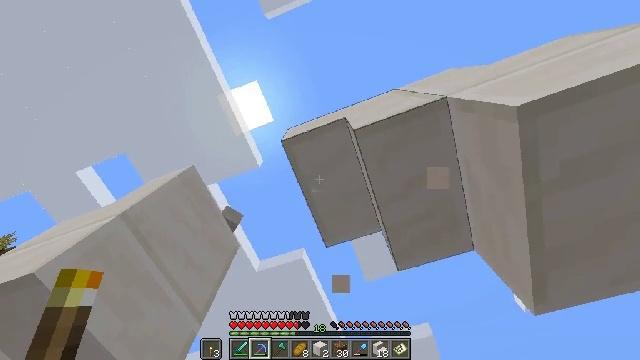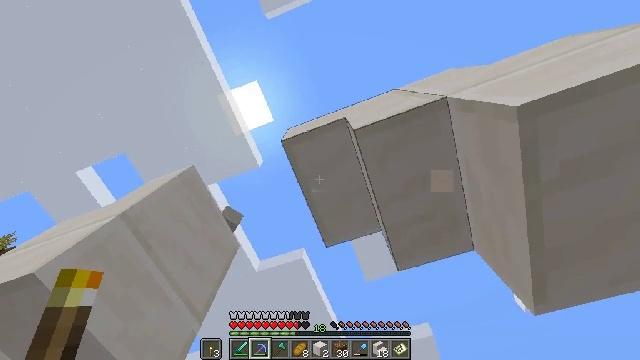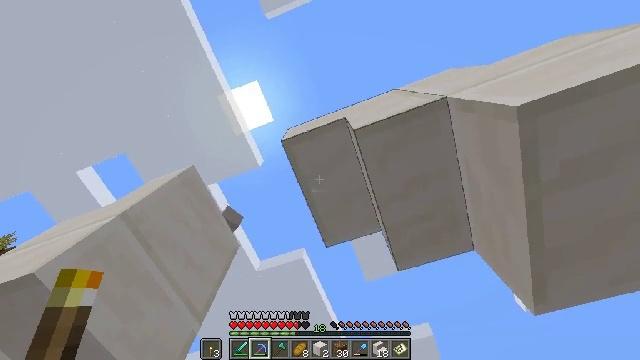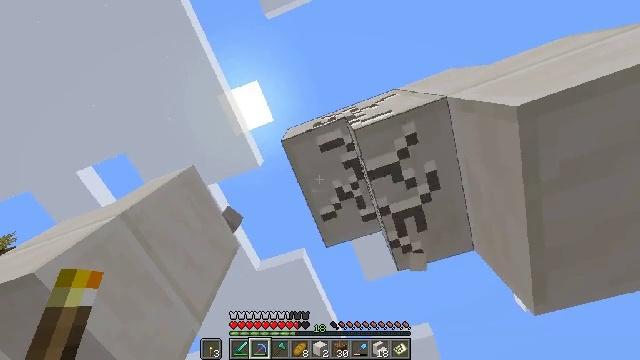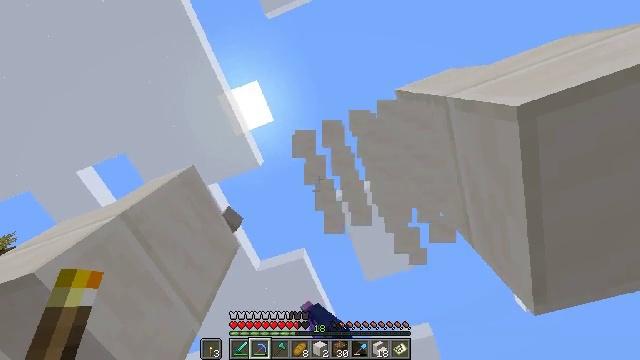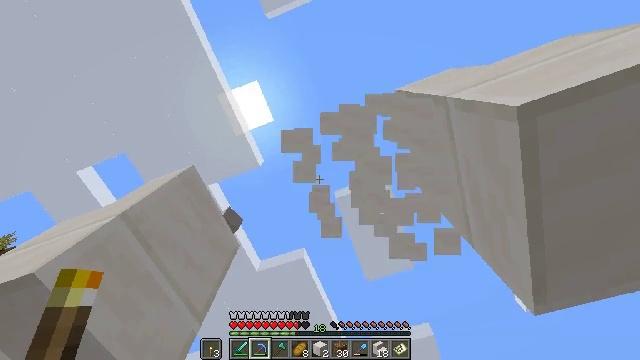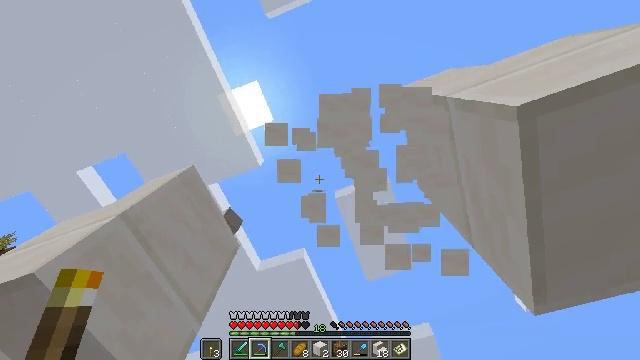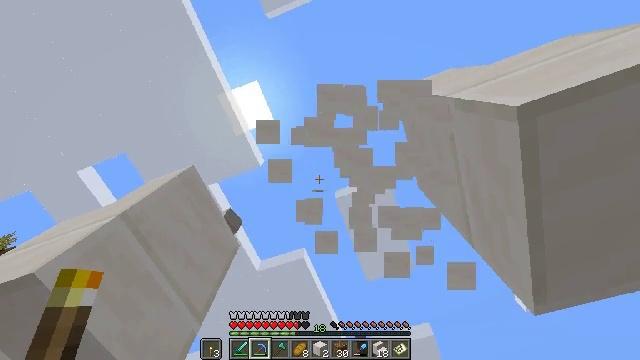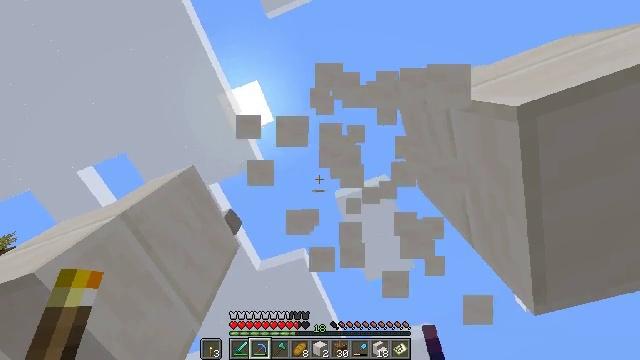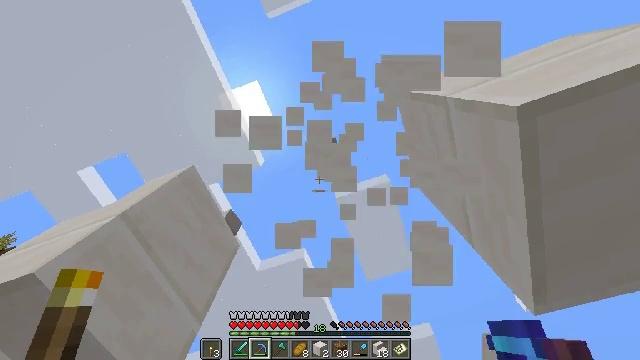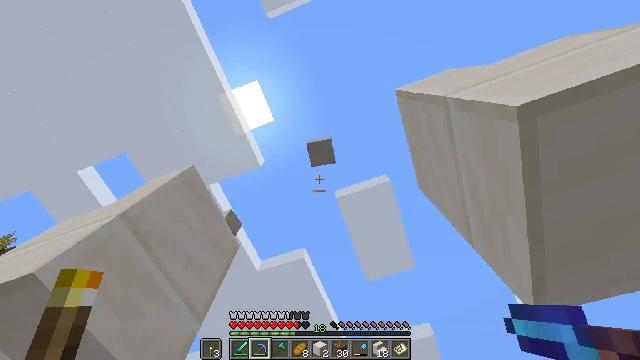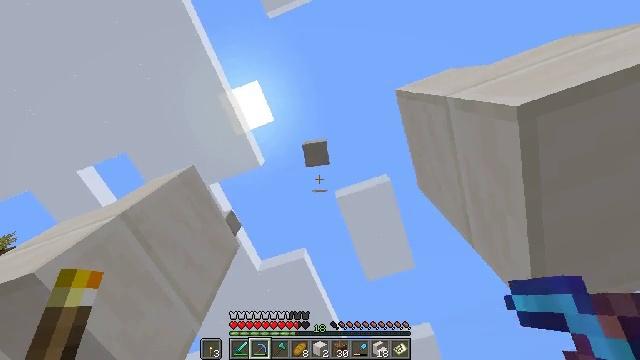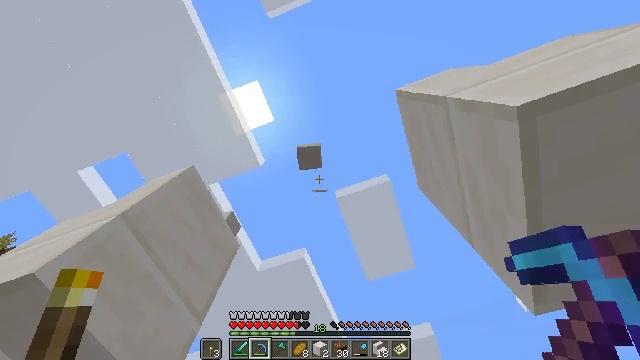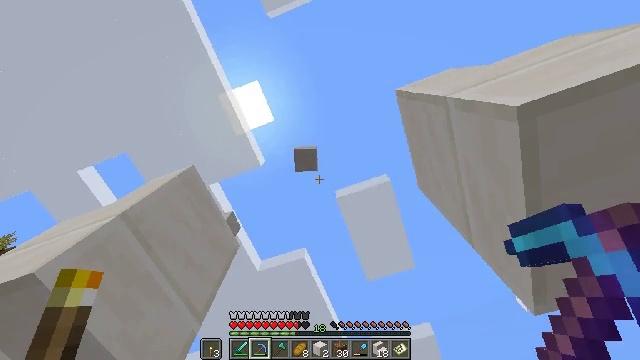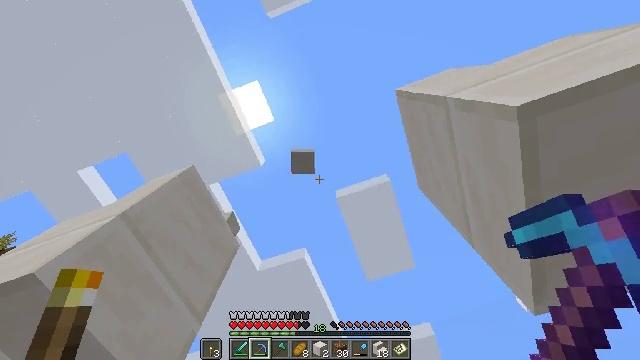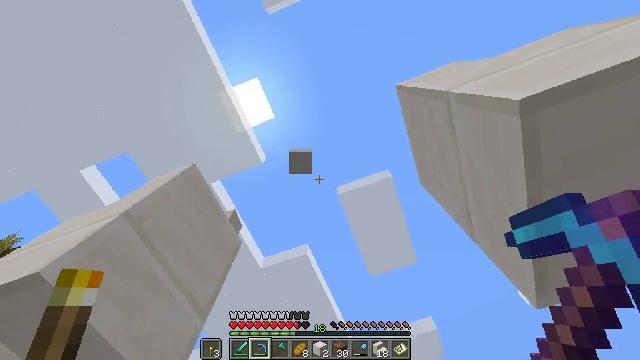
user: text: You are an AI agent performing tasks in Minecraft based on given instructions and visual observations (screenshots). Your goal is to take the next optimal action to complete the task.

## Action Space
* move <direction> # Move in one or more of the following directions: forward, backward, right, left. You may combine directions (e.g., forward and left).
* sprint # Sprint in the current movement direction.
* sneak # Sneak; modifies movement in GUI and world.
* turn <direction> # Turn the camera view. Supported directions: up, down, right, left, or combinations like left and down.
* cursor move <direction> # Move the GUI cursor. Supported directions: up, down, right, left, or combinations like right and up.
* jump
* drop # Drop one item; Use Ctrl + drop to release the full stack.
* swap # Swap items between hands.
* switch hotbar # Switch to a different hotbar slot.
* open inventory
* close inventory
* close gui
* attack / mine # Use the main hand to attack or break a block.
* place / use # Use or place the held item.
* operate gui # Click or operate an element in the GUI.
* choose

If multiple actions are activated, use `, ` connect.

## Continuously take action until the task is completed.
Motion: motion action
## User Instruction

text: Break the quartz stairs block.
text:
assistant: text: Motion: no_op
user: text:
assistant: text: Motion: no_op
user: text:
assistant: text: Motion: attack / mine
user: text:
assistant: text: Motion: attack / mine
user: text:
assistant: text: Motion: attack / mine
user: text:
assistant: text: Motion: attack / mine
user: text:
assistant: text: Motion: attack / mine
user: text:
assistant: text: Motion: attack / mine
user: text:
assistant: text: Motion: attack / mine
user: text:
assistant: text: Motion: attack / mine
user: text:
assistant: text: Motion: no_op
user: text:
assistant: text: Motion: no_op
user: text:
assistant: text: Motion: no_op
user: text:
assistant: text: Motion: no_op
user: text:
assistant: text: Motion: no_op
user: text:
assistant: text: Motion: turn left and down
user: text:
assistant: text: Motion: turn left and down
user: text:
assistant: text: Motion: turn left and down
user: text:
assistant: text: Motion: no_op
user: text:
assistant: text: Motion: no_op
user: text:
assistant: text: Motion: no_op
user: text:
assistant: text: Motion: no_op
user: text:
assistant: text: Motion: no_op
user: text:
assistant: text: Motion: no_op
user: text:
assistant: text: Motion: no_op
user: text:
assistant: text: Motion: turn left and down
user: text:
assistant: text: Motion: turn left
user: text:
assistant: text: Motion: attack / mine
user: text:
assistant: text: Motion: attack / mine
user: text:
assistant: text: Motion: attack / mine